Aerial crown-view tile of a tropical tree (Barro Colorado Island, Panama), acquired 20241014:
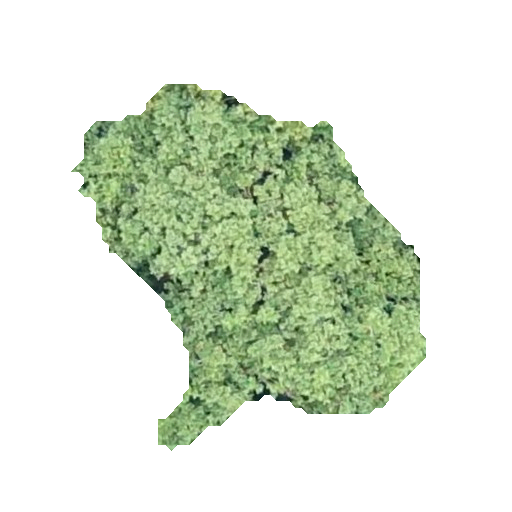
Species: Hieronyma alchorneoides
GBIF accepted scientific name: Hieronyma alchorneoides
Crown area: 121.384 m²